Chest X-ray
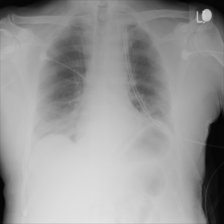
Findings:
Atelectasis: positive
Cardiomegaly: negative
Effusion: negative
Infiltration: negative
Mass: negative
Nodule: negative
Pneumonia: negative
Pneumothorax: negative
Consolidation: negative
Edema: negative
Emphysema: negative
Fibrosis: negative
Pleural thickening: negative
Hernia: negative